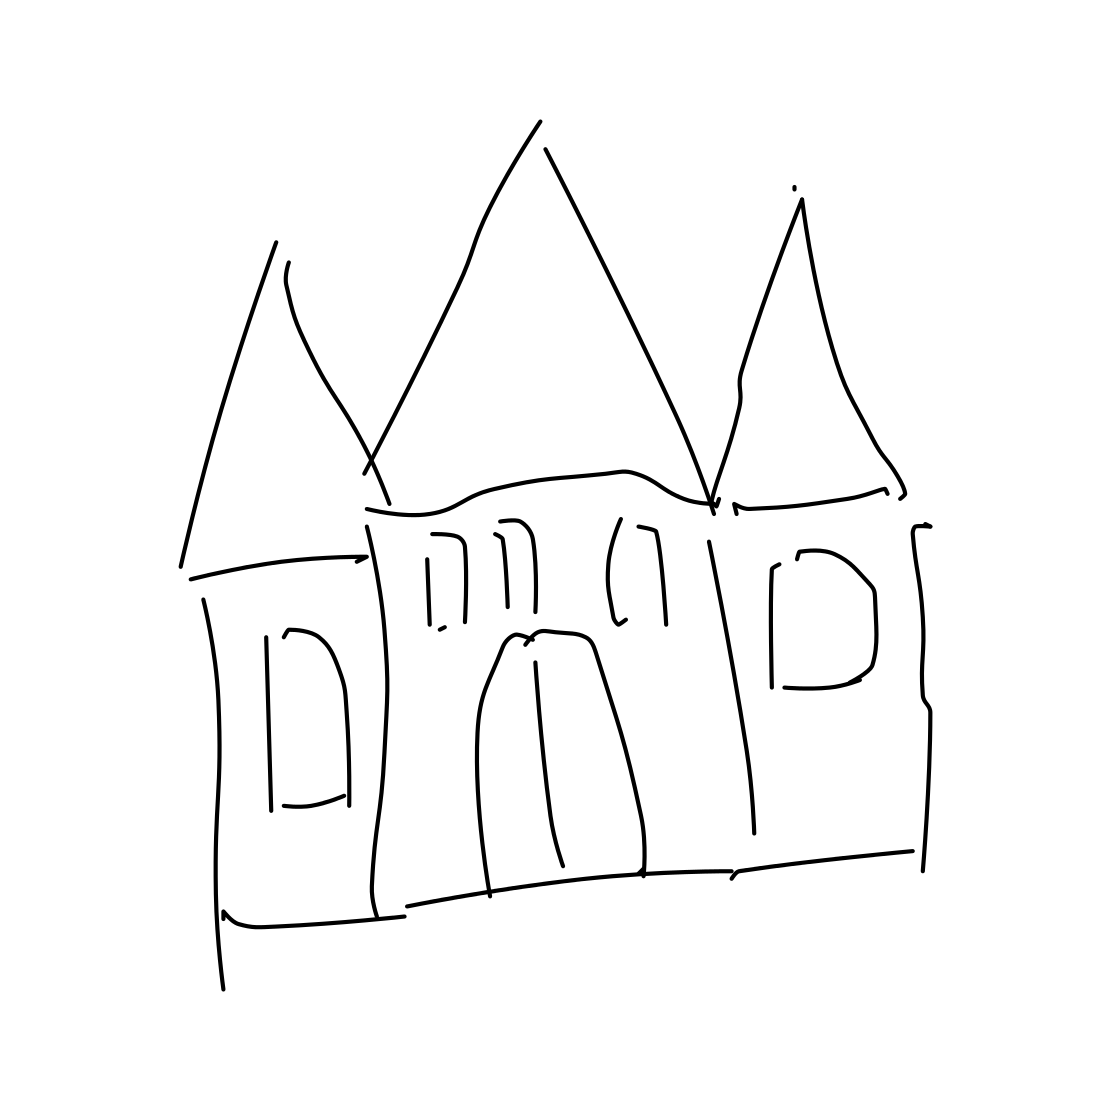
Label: church